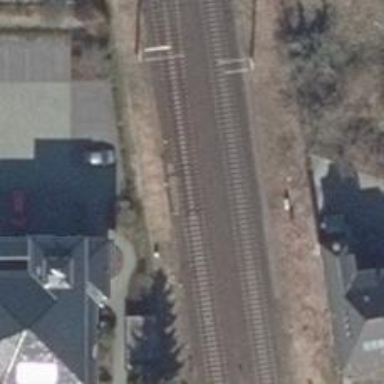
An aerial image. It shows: Railway track with contact lines for electrification.